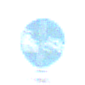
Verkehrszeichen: GetrennterRadUndGehwegRadwegRechts
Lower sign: BesondereFahrzeugeUndTransportgueter7
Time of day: SunriseSunset
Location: Outdoor (Nature)
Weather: Clear
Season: NotSpecified
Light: Natural